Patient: sex M, age 64
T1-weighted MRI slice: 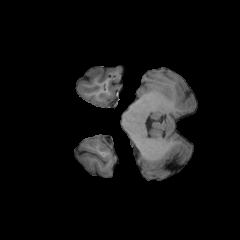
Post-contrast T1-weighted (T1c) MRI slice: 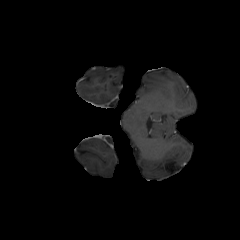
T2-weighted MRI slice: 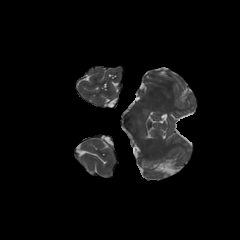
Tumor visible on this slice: no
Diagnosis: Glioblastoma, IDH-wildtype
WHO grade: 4